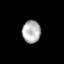
Tissue: lung
Cell type: Fibroblasts
Senescence score: 0.6139
Nuclear area (px): 404
Mean DAPI intensity: 179.431